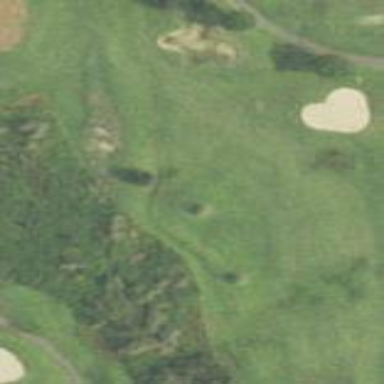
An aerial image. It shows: Golf fairway surrounded by grass.